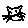
Label: cat